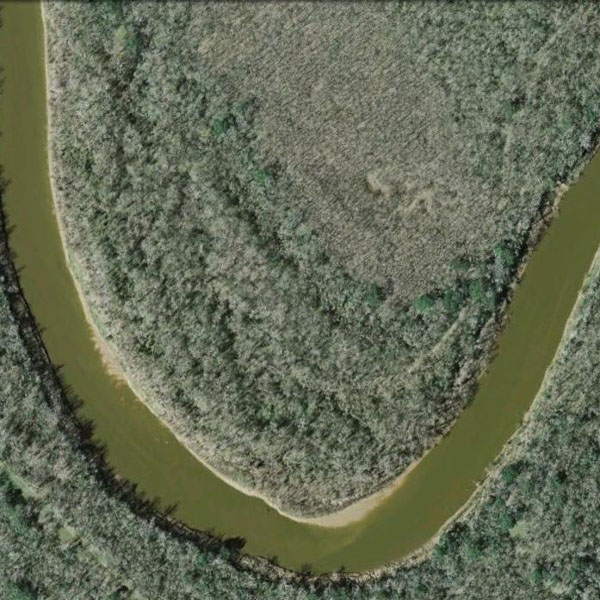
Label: River